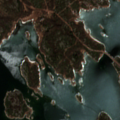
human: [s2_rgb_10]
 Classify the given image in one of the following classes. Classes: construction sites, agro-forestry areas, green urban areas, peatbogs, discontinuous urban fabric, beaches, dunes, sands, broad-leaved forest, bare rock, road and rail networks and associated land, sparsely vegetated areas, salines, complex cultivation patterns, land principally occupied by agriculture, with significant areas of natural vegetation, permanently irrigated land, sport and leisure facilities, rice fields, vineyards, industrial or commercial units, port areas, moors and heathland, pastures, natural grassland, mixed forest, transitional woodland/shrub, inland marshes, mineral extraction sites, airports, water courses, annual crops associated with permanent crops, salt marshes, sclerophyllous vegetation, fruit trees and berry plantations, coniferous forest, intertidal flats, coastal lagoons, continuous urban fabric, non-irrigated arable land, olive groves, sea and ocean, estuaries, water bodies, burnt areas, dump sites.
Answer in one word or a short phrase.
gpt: broad-leaved forest, bare rock, sea and ocean